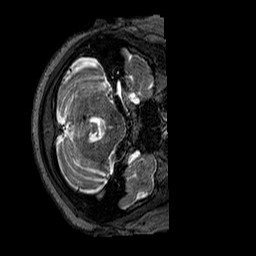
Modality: T2w
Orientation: axial
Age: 54
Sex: female
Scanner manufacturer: siemens
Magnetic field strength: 3 T
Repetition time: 3.2 s
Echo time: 0.567 s